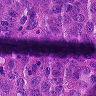
Metastatic tissue present: yes